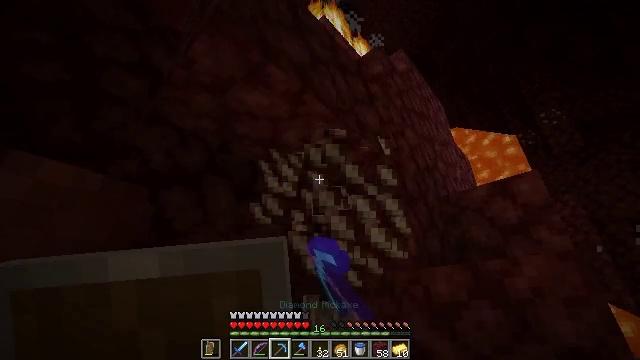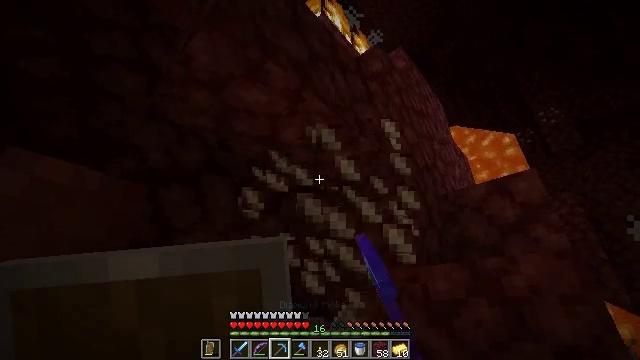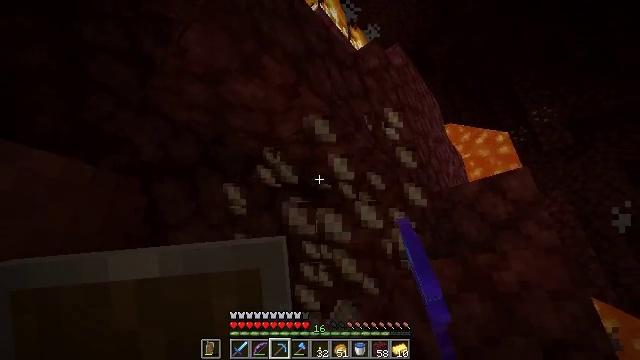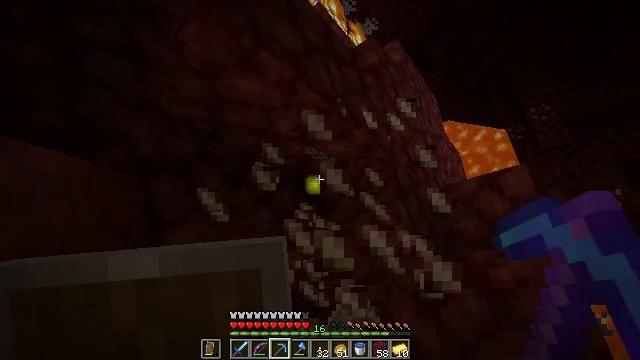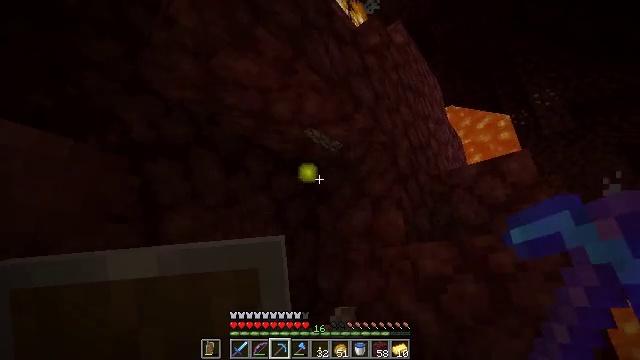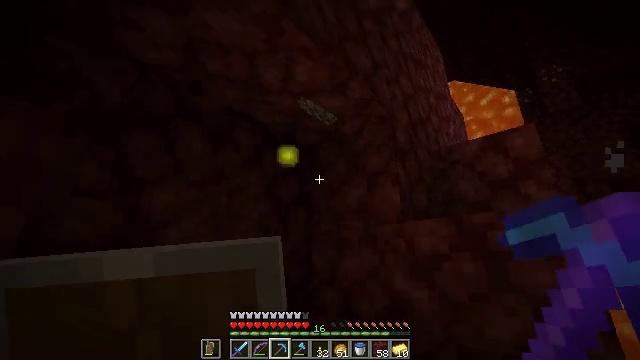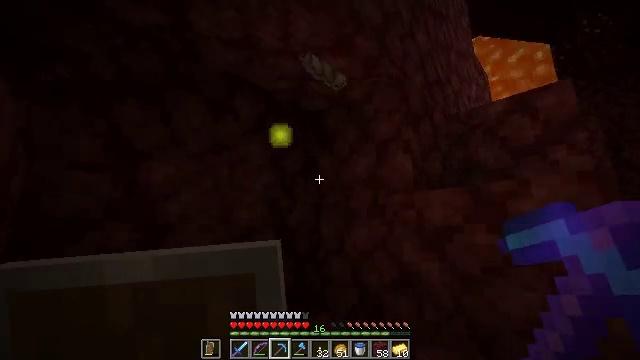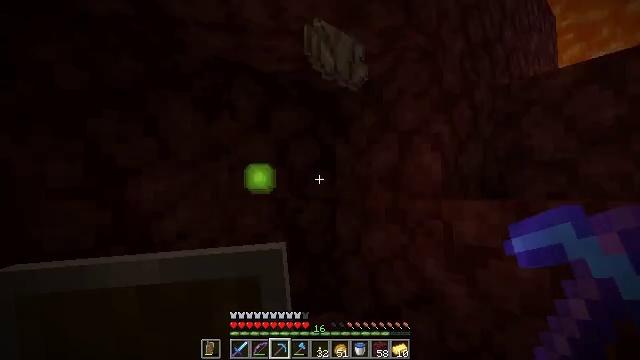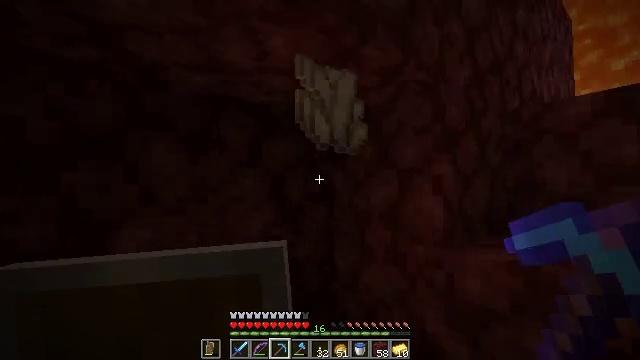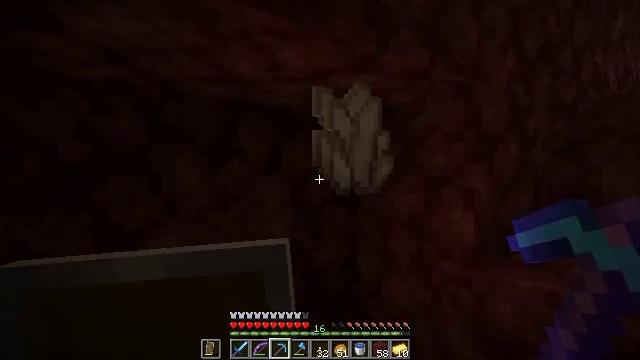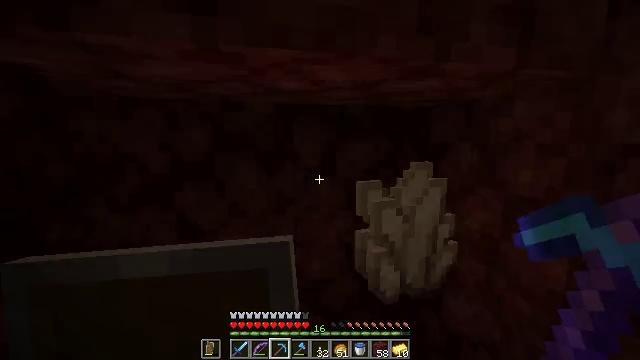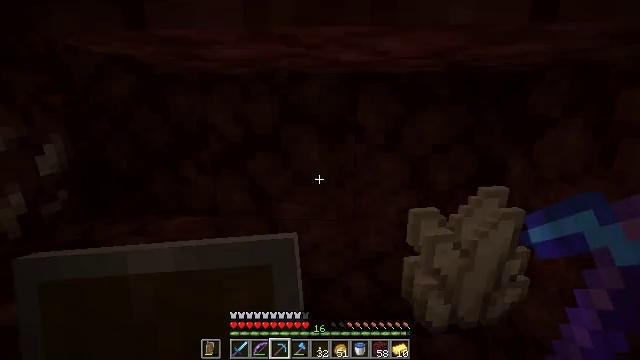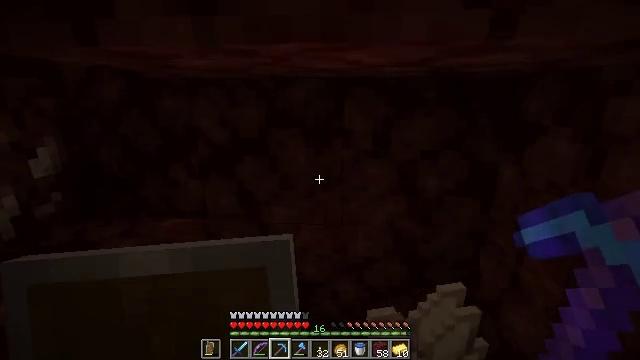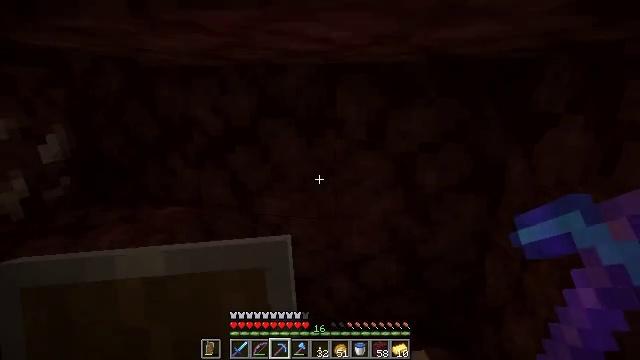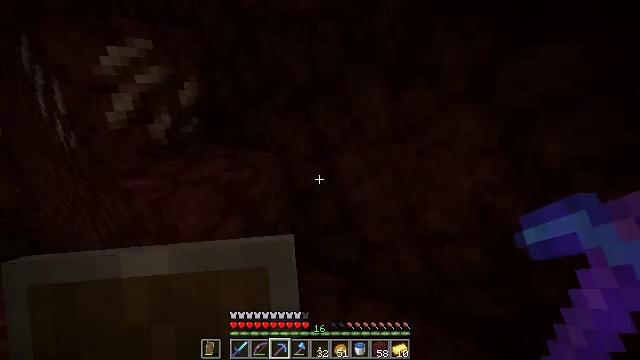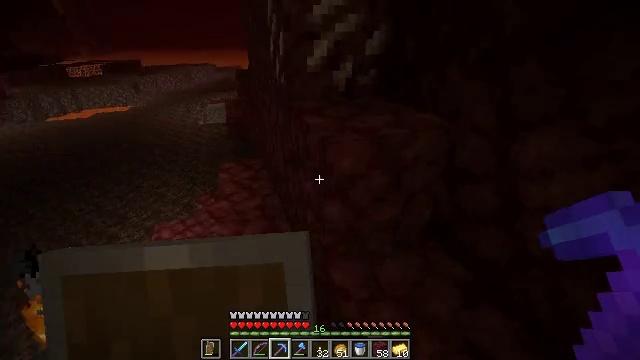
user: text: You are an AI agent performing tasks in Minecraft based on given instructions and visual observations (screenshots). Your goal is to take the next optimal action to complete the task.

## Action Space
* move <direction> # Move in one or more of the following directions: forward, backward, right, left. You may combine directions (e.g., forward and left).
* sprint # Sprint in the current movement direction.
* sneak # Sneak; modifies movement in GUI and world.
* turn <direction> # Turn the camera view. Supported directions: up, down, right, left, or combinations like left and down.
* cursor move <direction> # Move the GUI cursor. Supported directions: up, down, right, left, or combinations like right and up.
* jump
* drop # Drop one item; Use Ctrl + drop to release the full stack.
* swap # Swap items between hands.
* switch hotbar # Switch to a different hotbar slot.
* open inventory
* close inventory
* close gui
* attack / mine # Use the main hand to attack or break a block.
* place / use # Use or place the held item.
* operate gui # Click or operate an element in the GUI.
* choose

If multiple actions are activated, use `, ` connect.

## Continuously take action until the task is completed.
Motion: motion action
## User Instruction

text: Mine nether quartz ore in the Nether.
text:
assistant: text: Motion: no_op
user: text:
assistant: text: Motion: turn right
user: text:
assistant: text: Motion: no_op
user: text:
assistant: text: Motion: move forward, turn down
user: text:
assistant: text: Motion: move forward and move right, turn down
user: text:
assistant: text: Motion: move forward and move right, turn left and down
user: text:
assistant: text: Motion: move forward and move right, turn left and down, jump
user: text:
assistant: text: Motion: move forward and move right, turn left and down, jump
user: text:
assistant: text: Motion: move forward and move right, turn left and down, jump
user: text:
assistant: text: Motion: move forward and move right, turn left and down, jump
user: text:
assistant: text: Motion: move forward and move right, turn left and down
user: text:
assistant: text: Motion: move forward and move right, turn left and down
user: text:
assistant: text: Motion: move forward and move right, turn left
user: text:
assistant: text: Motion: move forward, turn left and down
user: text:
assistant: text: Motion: turn left and down
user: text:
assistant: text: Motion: turn left and down
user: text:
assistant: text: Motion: turn left
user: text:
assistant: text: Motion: turn up
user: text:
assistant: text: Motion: turn right and up
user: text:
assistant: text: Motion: turn right and up
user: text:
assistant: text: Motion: turn right and up
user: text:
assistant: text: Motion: turn right and up
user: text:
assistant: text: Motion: no_op
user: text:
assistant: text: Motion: move forward, attack / mine
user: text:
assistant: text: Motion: move forward, attack / mine
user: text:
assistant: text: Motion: move forward, attack / mine
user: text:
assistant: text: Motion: move forward, attack / mine
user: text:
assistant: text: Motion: move forward, turn left, attack / mine
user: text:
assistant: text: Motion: move forward, turn left, attack / mine
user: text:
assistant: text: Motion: turn down, attack / mine